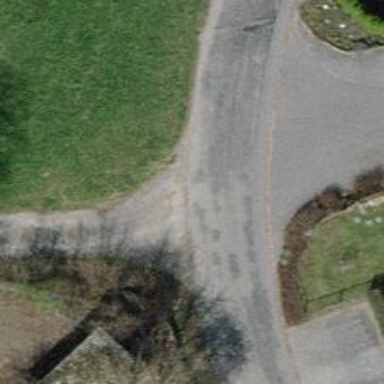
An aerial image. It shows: Unclassified road.